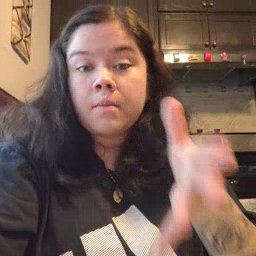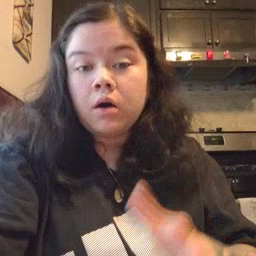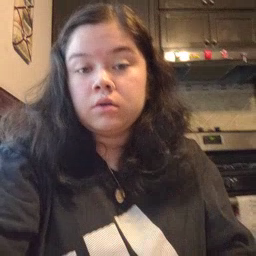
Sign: grandma